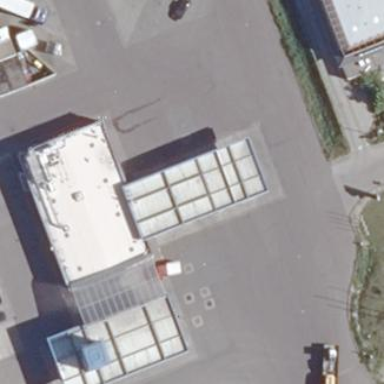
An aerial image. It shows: View of roof of building.